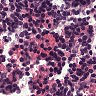
Metastatic tissue present: no